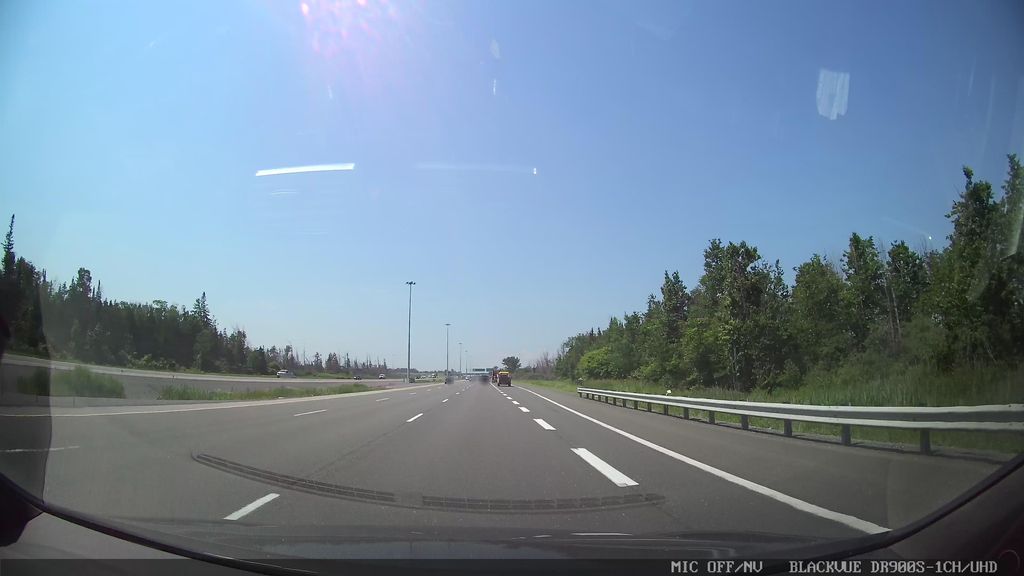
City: ottawa-gatineau